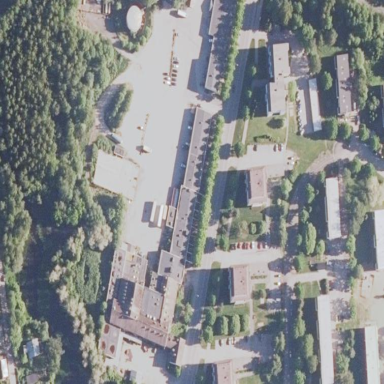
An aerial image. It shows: Public building.